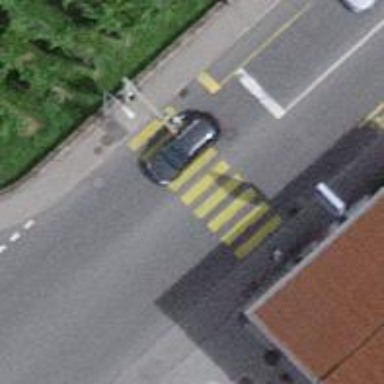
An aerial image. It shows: Crossing with traffic signals and zebra markings.